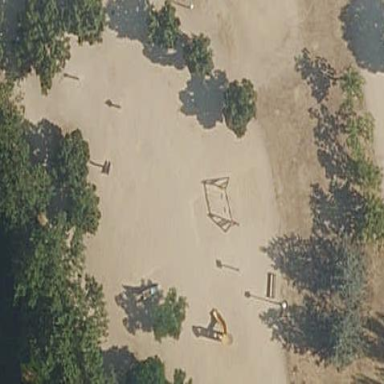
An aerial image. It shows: Playground area for leisure activities on the land.